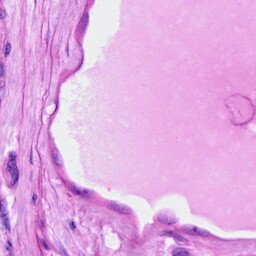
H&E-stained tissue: Ovarian